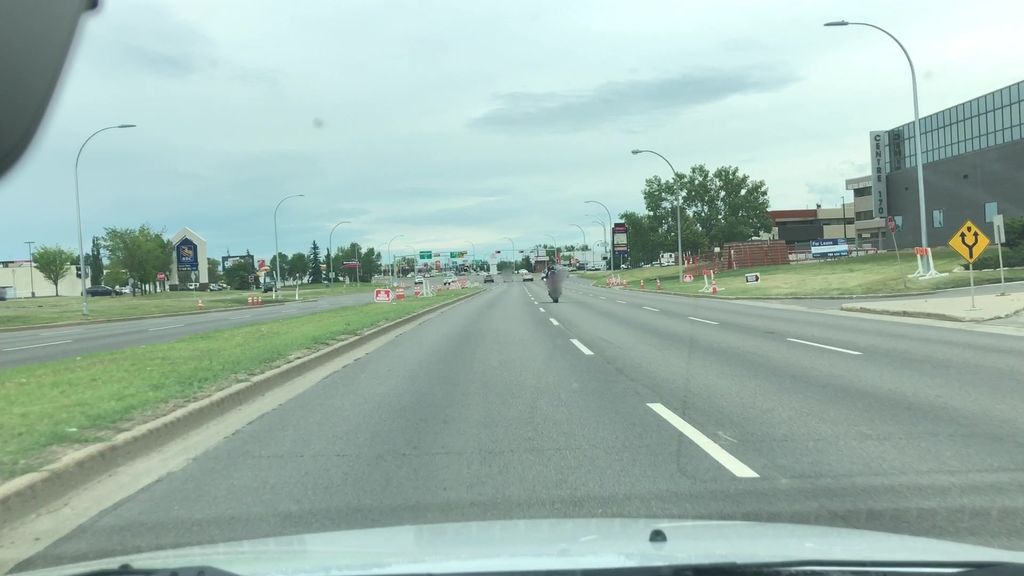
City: edmonton